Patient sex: F
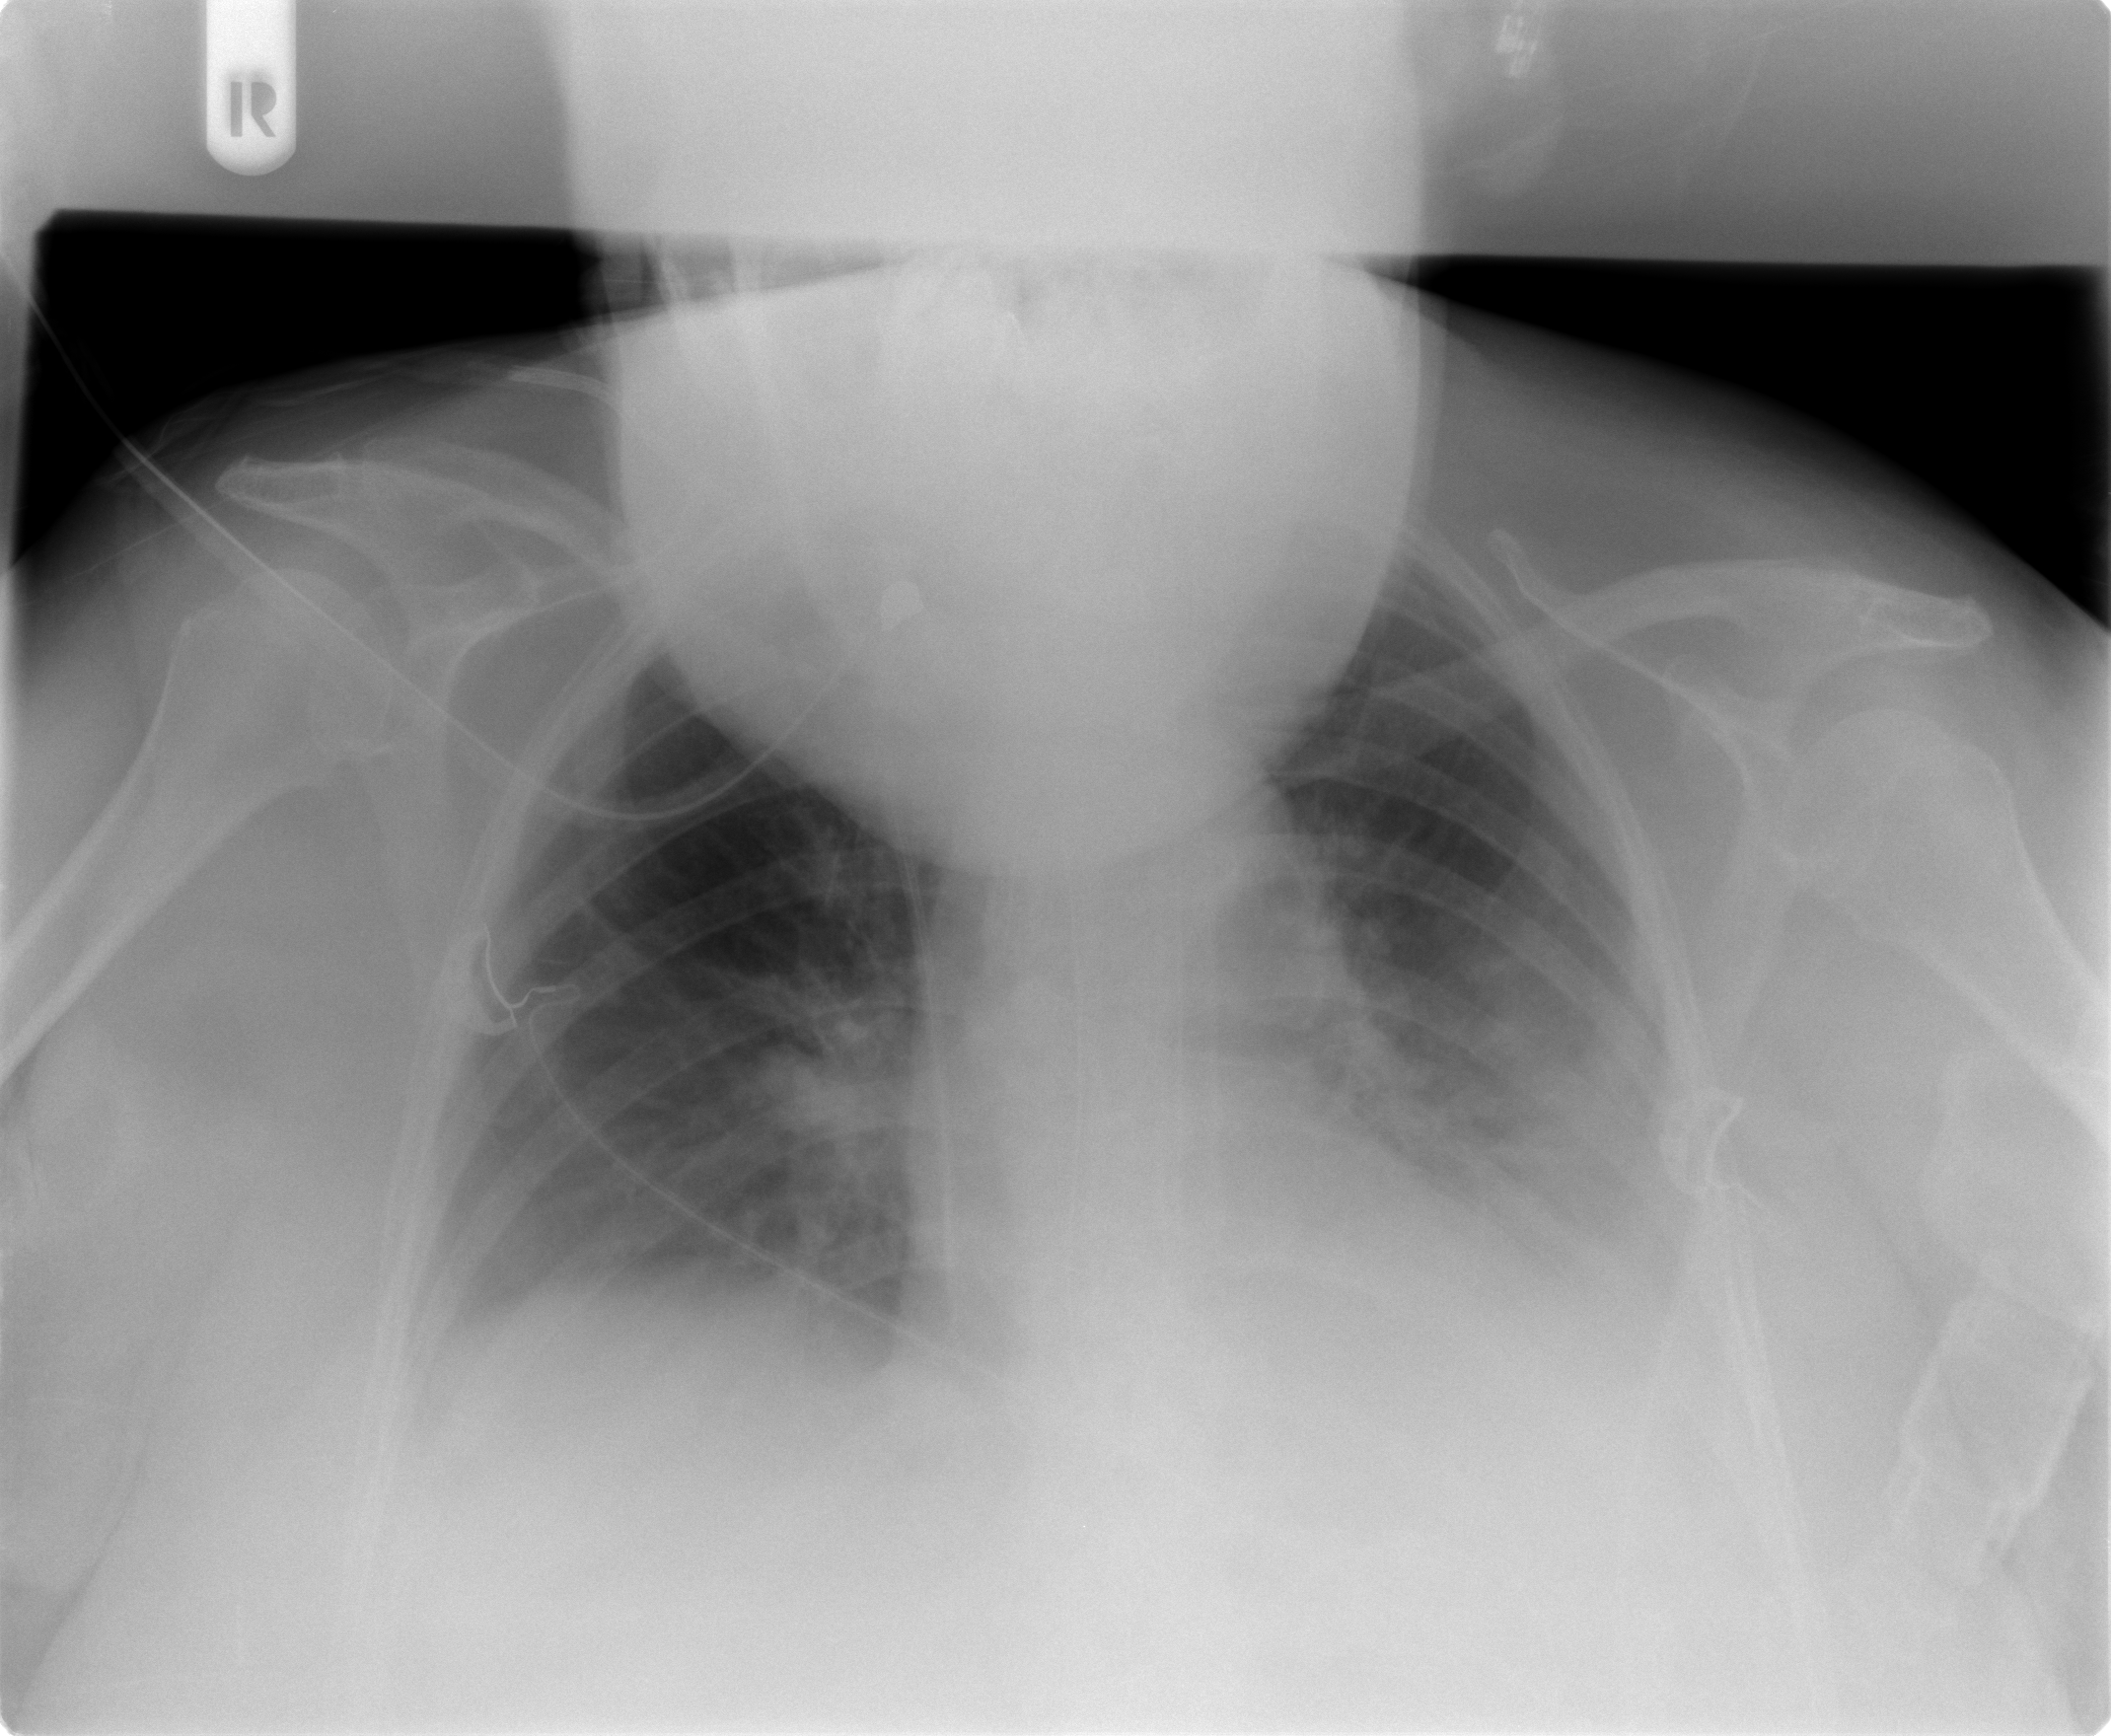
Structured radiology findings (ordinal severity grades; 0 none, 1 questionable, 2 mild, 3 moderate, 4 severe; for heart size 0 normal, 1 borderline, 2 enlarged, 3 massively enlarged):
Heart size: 2
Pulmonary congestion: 2
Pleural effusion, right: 1
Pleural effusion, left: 2
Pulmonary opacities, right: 0
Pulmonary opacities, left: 0
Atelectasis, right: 2
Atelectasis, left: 2